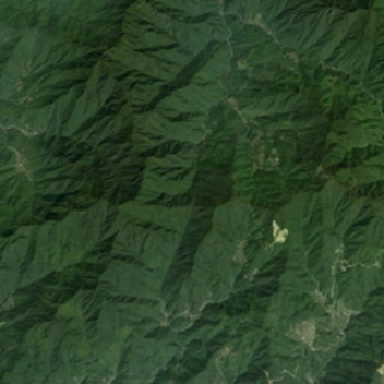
There are many pits on the mountain .